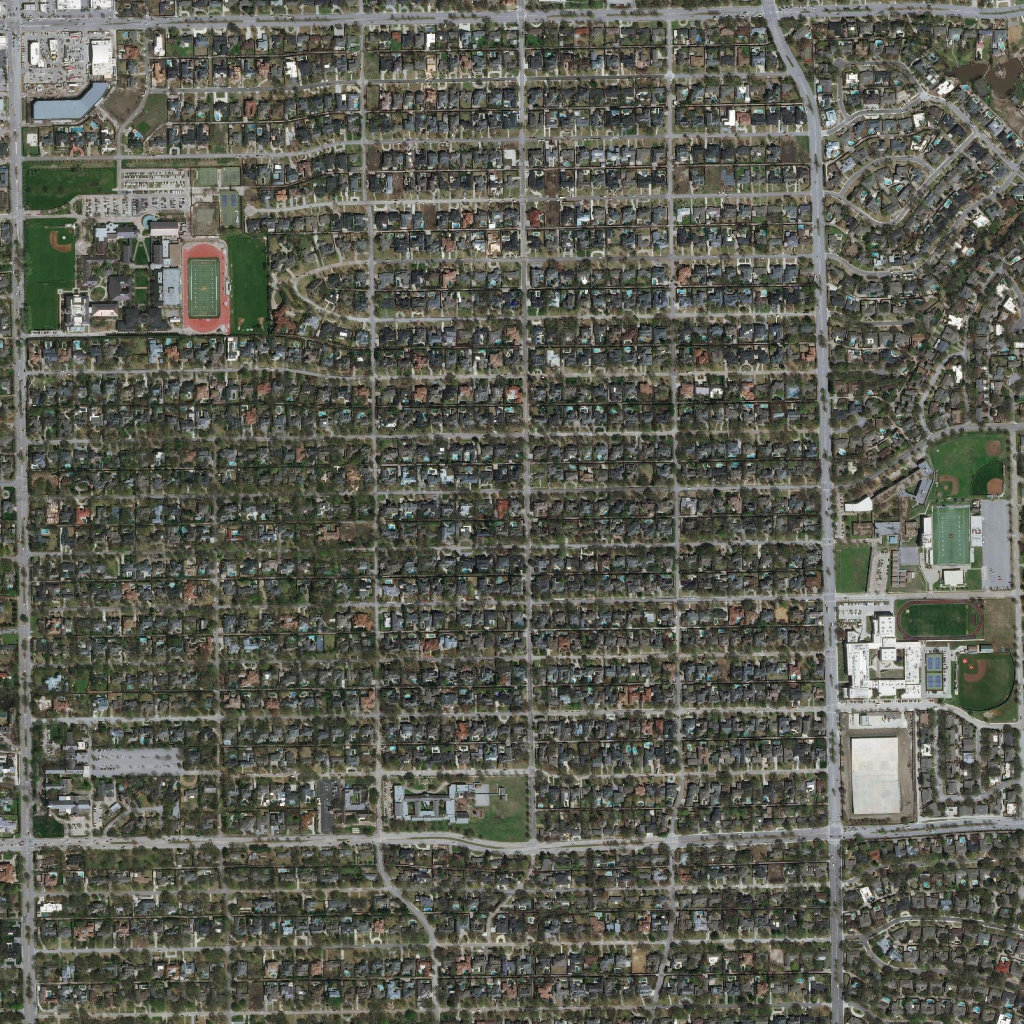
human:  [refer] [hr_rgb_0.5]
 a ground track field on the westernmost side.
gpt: <box>[[17, 23, 22, 32, 0]]</box>